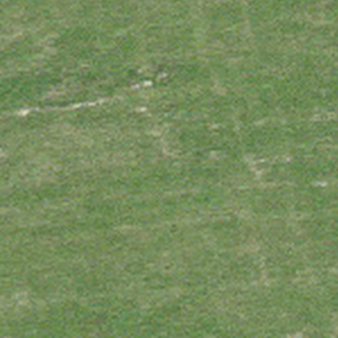
Label: other